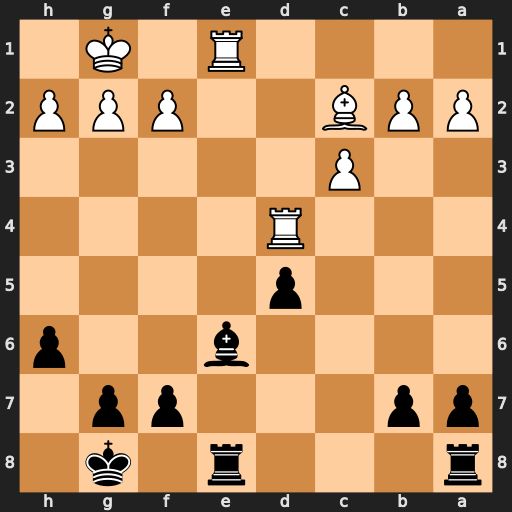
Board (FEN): r3r1k1/pp3pp1/4b2p/3p4/3R4/2P5/PPB2PPP/4R1K1
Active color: b
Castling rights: -
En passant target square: -
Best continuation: Bf5 Rxe8+ Rxe8 f3 Bxc2